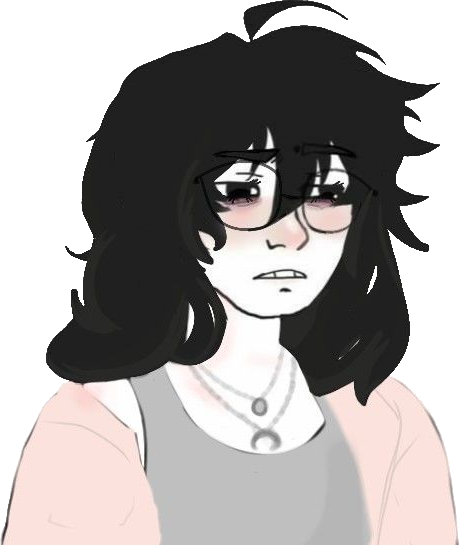
Label: 5_Doomer_Girl